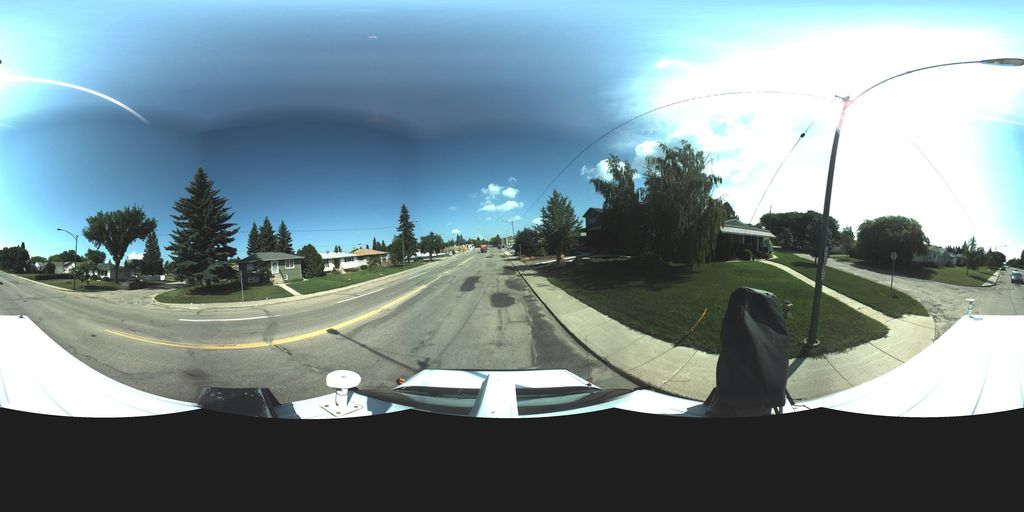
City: saskatoon